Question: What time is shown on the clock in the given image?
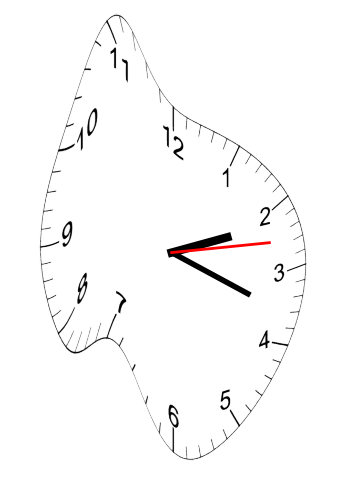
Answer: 02:18:13